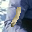
Label: 1